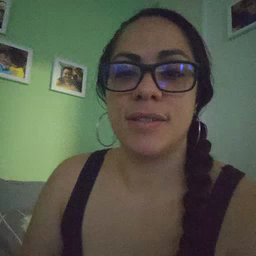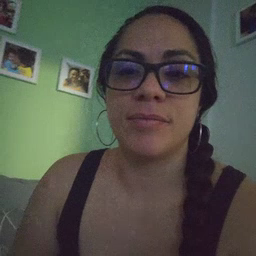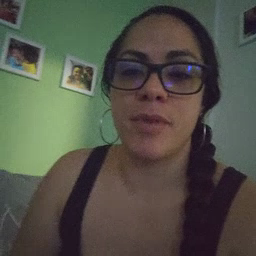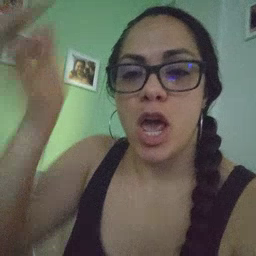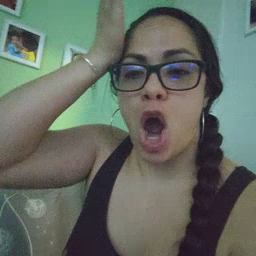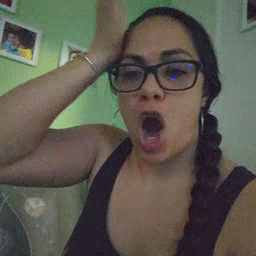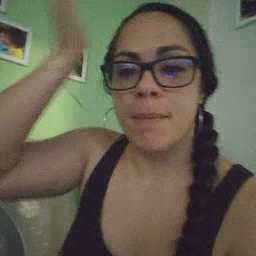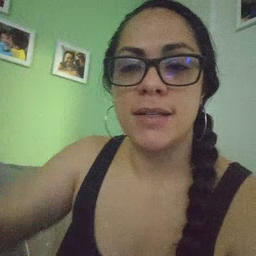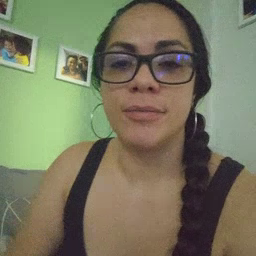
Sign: garbage